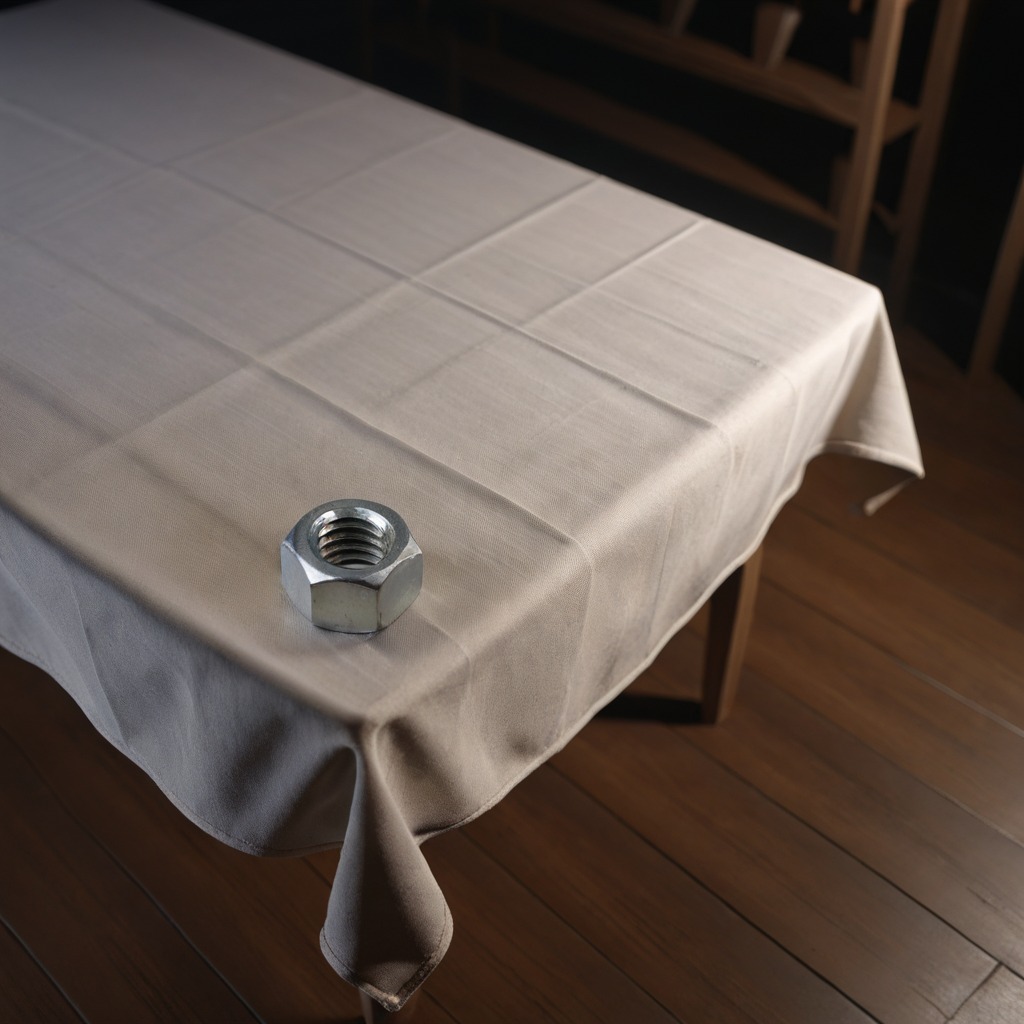
A metal nut is lying on a wooden table.